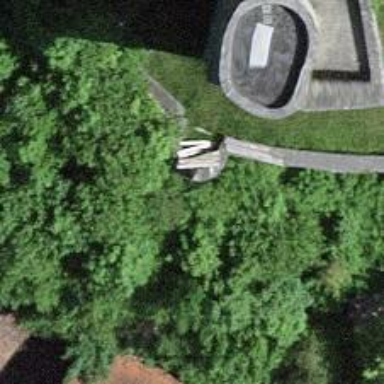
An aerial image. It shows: Retaining wall.